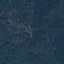
Land use / land cover class: Forest